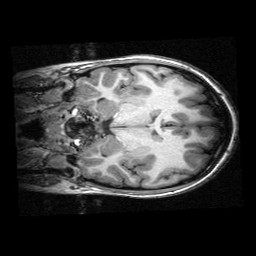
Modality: T1w
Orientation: coronal
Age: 11
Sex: female
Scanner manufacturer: siemens
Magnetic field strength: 3 T
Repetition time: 2.3 s
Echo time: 0.00336 s